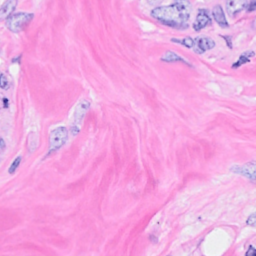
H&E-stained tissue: Breast